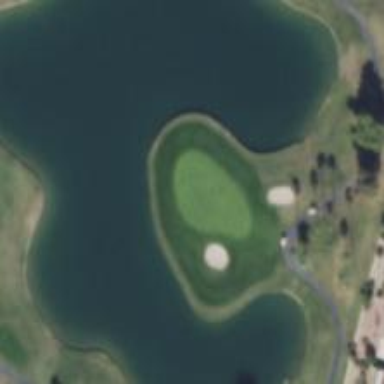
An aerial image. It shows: Water hazard in golf course. The hazard is natural water feature.